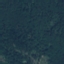
Label: Forest